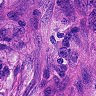
Metastatic tissue present: yes